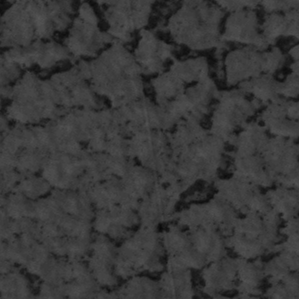
Label: frost